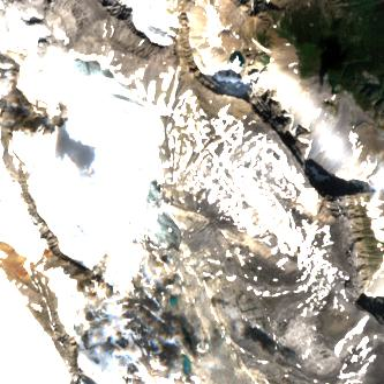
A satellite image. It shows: Stunning view of glacier.